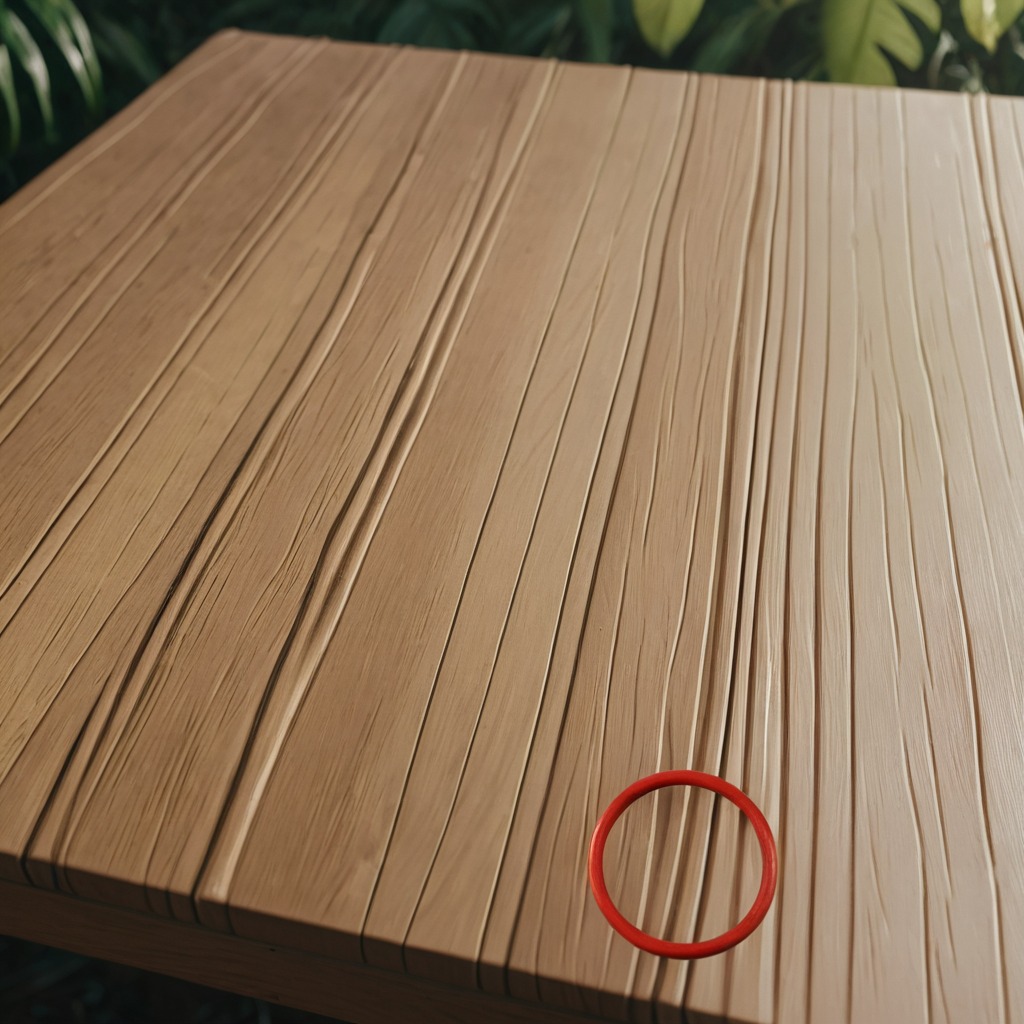
A rubber O-ring lies on a wooden table inside a jungle field workshop tent.